Platform: macOS
Application: Chrome
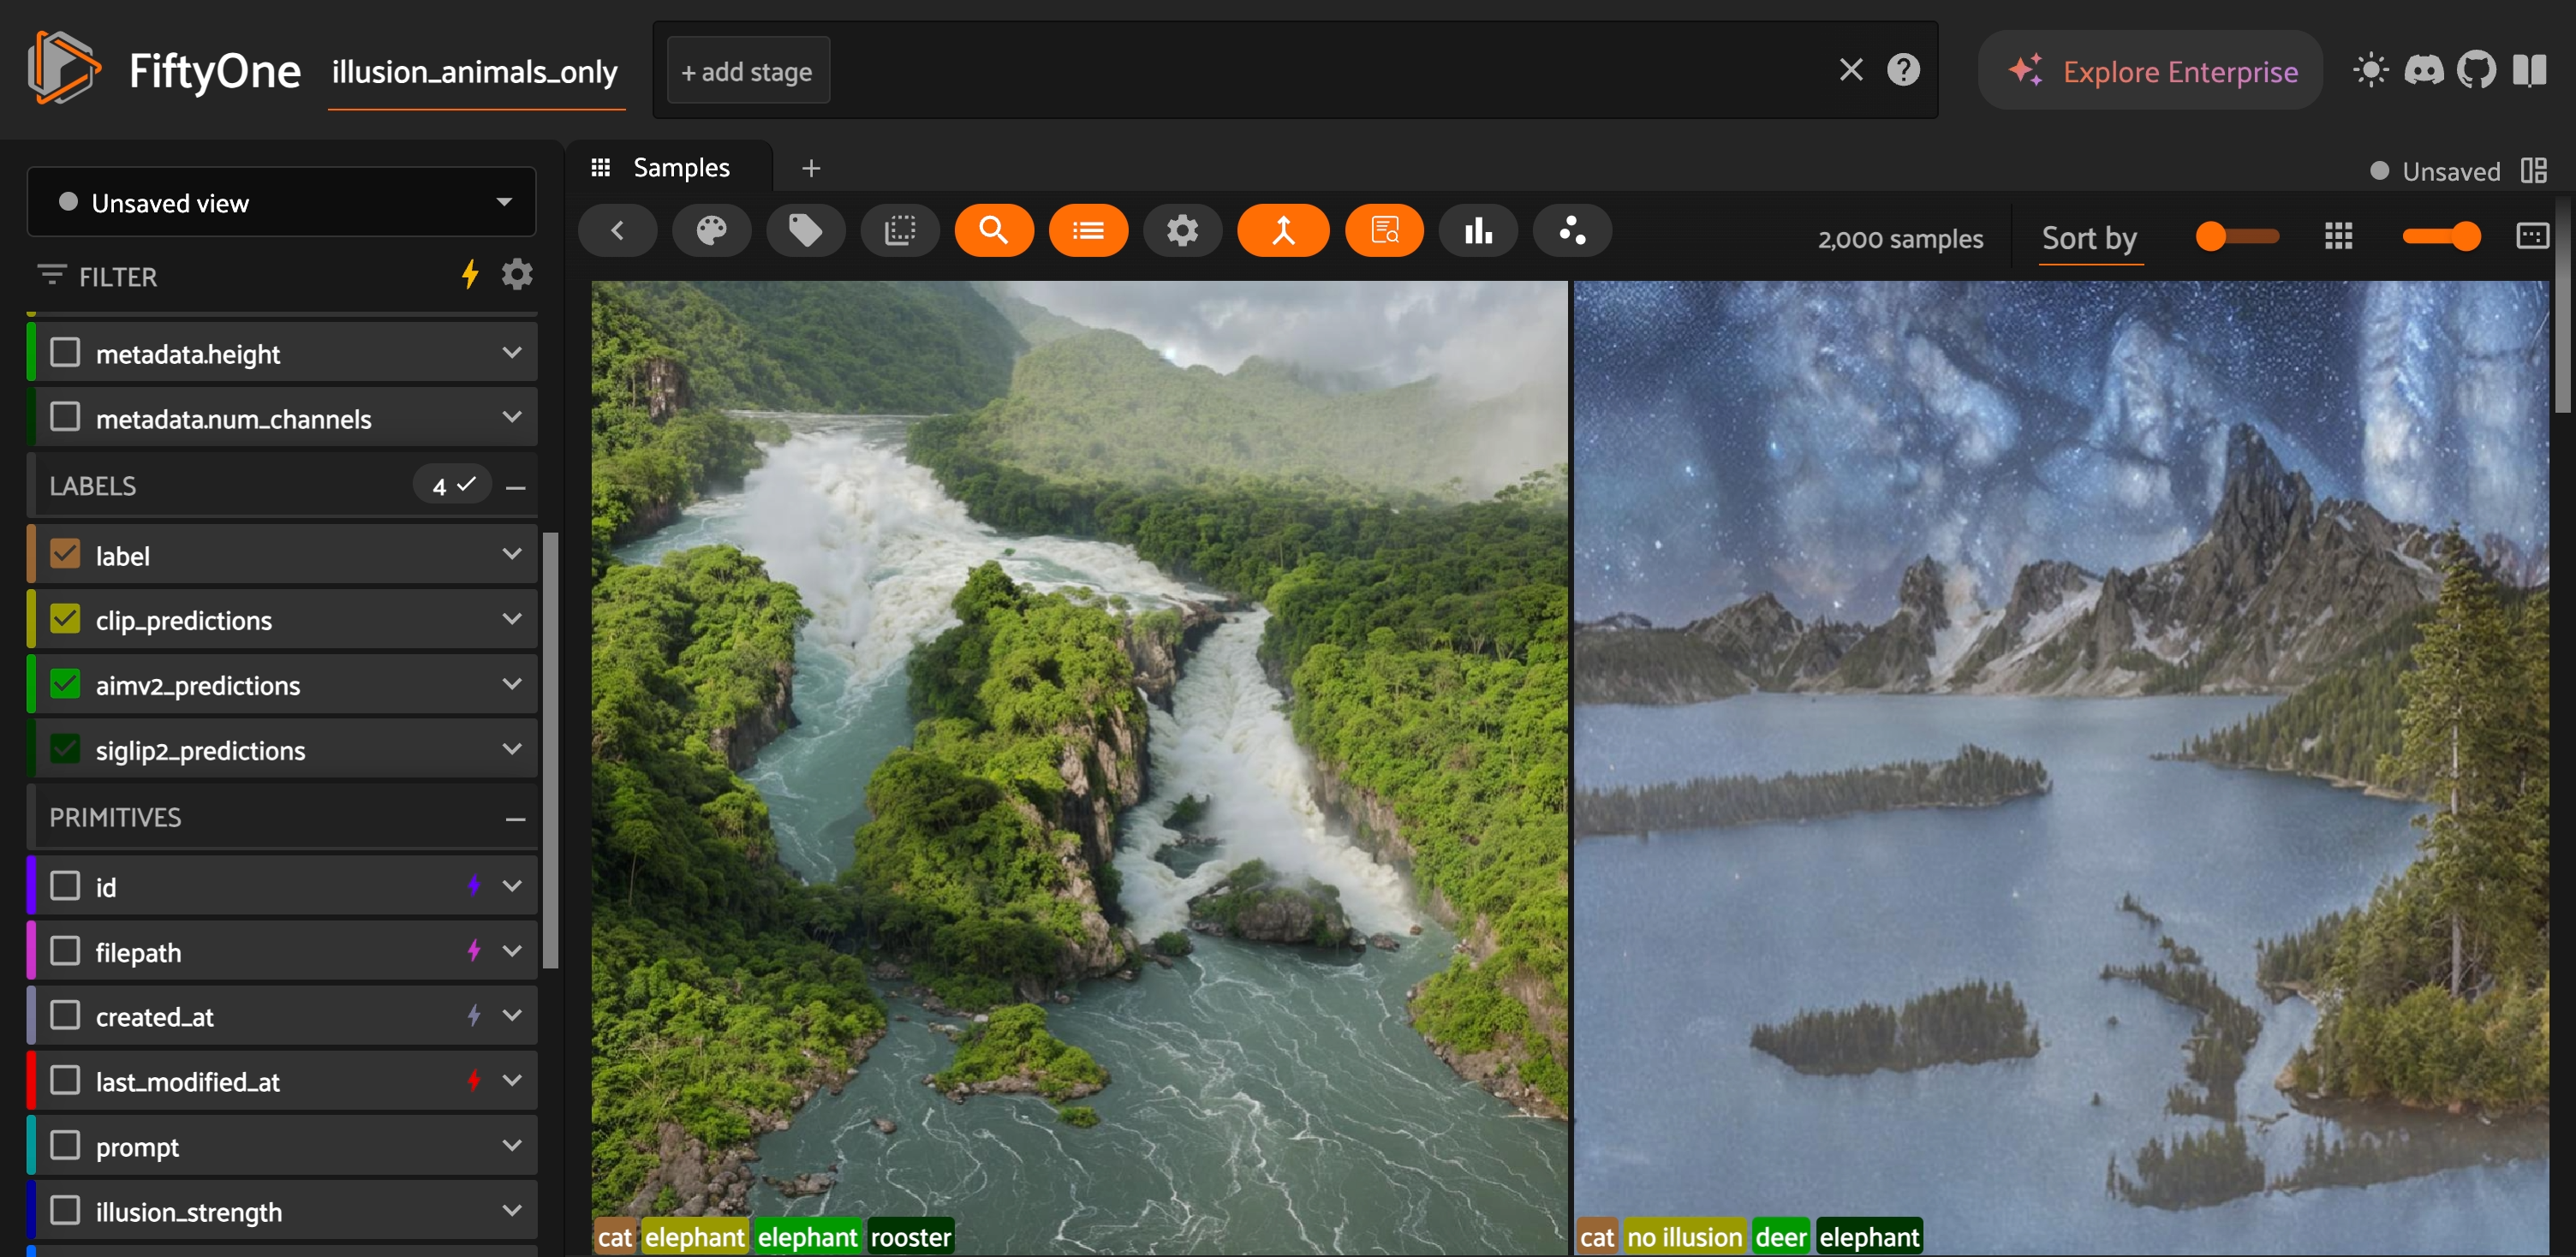
task_description: Where can I find the number of samples in this dataset?
action_type: hover
element_info: Text
steps_since_start: 1